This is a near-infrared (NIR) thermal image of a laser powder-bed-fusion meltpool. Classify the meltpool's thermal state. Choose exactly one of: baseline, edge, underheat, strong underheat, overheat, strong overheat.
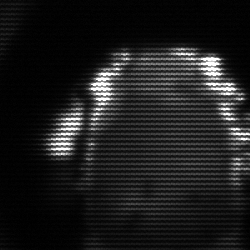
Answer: baseline